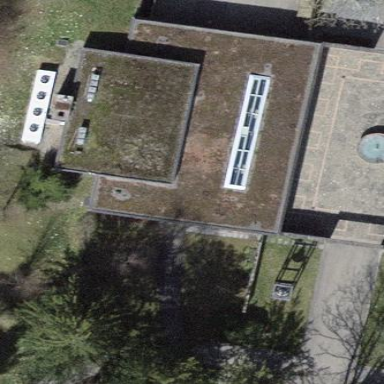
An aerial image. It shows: Public building.